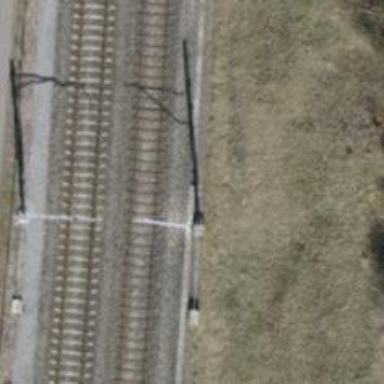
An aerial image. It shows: Milestone along the railway with catenary mast.